Question: I am a new user in R and I hope you can help me.
'''
setwd("C:/Users/USER/Desktop/Jorge")
agua <- read_excel("agua.xlsx")
pbi <- read_excel("PBIagro.xlsx")
str(agua);
names(agua)[2] <- "Variacion";
agua[,1] <- as.Date(agua$Trimestre)
lagpbi <- lag(pbi$PBIAgropecuario, k=1)
pbi[,3]<- lagpbi; pbi <- pbi[-c(1),];
names(pbi)[3] <- "PBIlag"
growth <- ((pbi$PBIAgropecuario-pbi$PBIlag)/pbi$PBIlag)*100
Anual_growth <- data.frame(growth); Anual_growth[,2] <- pbi$Ano; names(Anual_growth)[2] <- "Ano"
# Plot
Agro <- ggplot(Anual_growth, aes(x=Ano, y=growth)) +
geom_line(color="steelblue") +
geom_point() +
geom_text(aes(label = round(Anual_growth$growth, 1)),
vjust = "inward", hjust = "inward", size=2.5, show.legend = FALSE) +
xlab("") +
theme_ipsum() +
theme(axis.text.x=element_text(angle=60, hjust=1)) +
ylim(-9.9,13.4) +
theme(panel.grid.major = element_blank(), panel.grid.minor = element_blank(),
axis.line.x = element_blank(), plot.margin = unit(c(1,1,0.5,1),"cm"),
axis.line.y = element_blank(), axis.text.x=element_text(face = "bold", size=8,
angle=1,hjust=0.95,vjust=0.2),
axis.text.y = element_blank(), axis.title.y=element_blank())+
scale_x_continuous("Ano", labels = as.character(Anual_growth$Ano), breaks = Anual_growth$Ano)
print(Agro)
'''

The problem is that it shows all the years, but I only want pair years (in X-axis) or years with step equal to 2.
I hope you can really help me.
Thank you.
Notice that the X-axis variable is a numeric string.
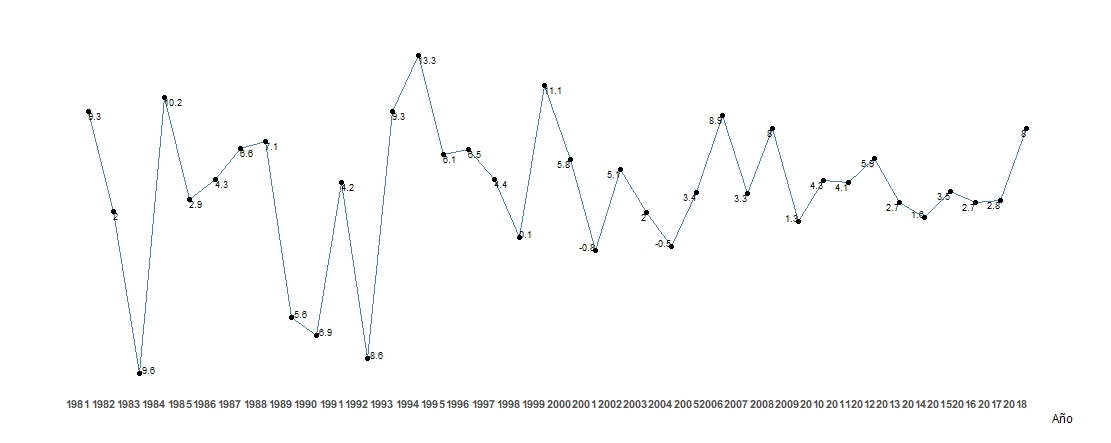
Answer: If you want pair years and because your x-axis variable is numeric, you can specify in 'scale_x_continous' that 'breaks' argument should take only 'even' numbers.
Here how you can do it using this small example:
'''
year = 1998:2020
value = rnorm(23,mean = 3)
df = data.frame(year,value)
library(ggplot2)
ggplot(df, aes(x = year, y = value))+
geom_point()+
geom_line()+
scale_x_continuous(breaks = year[year %%2 ==0])
'''
<URL>
Reciprocally, if you want odd years, you just have to specify 'scale_x_continuous(breaks = year[year %%2 != 0])'
So, in your code, you should write:
'''
scale_x_continuous(breaks = Anual_growth$Ano[Anual_growth$Ano %%2 ==0])
'''
Does it answer your question ?